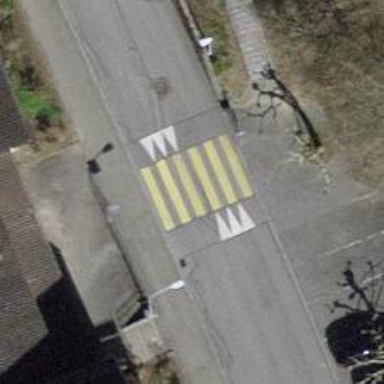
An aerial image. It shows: Crossing on the road with traffic calming hump.